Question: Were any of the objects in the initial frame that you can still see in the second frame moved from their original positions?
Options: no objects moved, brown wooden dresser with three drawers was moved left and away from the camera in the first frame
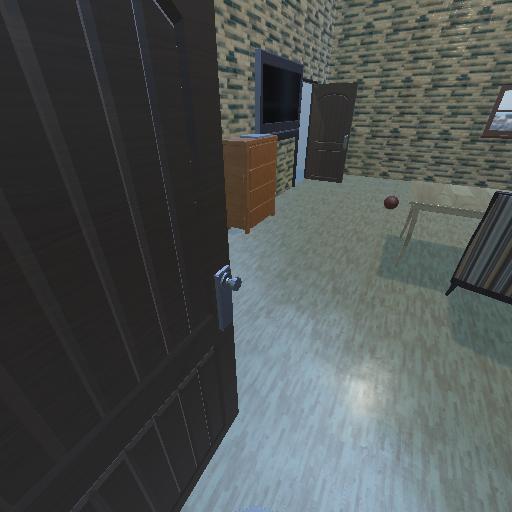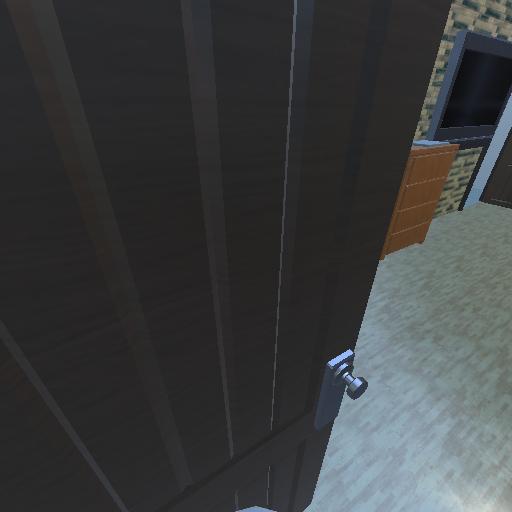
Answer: no objects moved